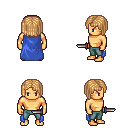
a pixel art fantasy rpg character, male body template, human, tanned skin, blue cape, teal pants, light blonde pageboy hairstyle, dagger, four views (front, back, left, right), 2x2 character sprite sheet, small pixel art, hard edges, no anti-aliasing